Тележка едет с постоянной скоростью $\vec{v}$ по прямой дороге. Мальчик, стоящий на прилегающей поляне, замечает тележку и хочет прокатиться на ней.
В каком направлении ему нужно побежать, чтобы поймать тележку? Решите задачу в общем виде: обозначьте скорость тележки за $v$, максимальную скорость мальчика за $u$, а начальные положения мальчика и тележки как показано на рисунке.
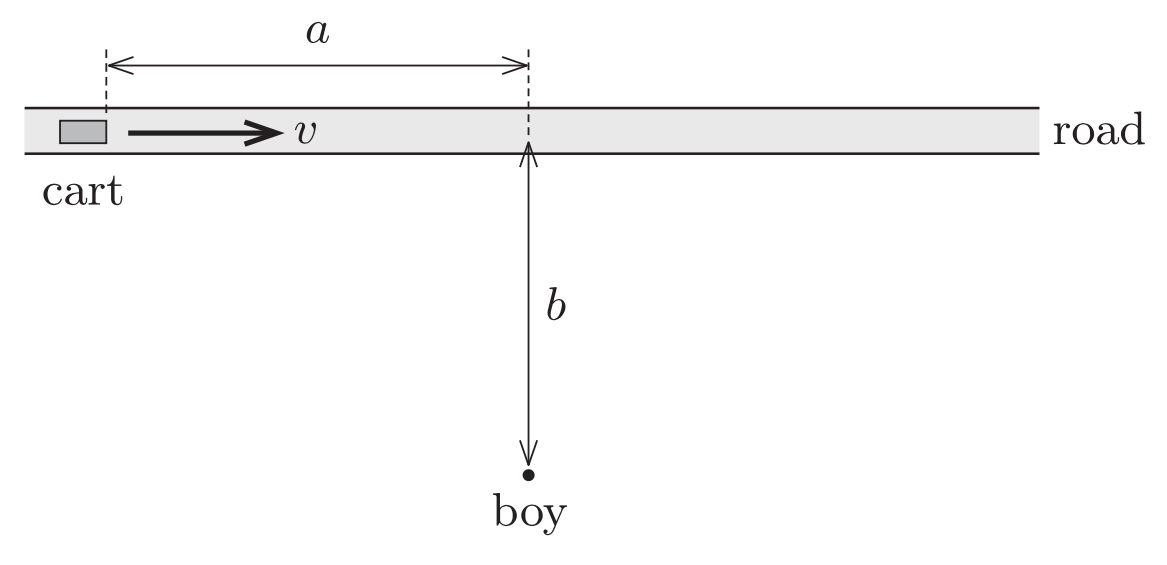
Ответ: Под углом $\theta = \arctan(b/a)$ к отрезку $b$ со скоростью $u_{0}= v\sin(\theta)$. Если $u_0 > u$, то мальчик не сможет догнать тележку.
Темы:
T, Механика, Кинематика, Оптимизация, 200 задач, Относительное движение